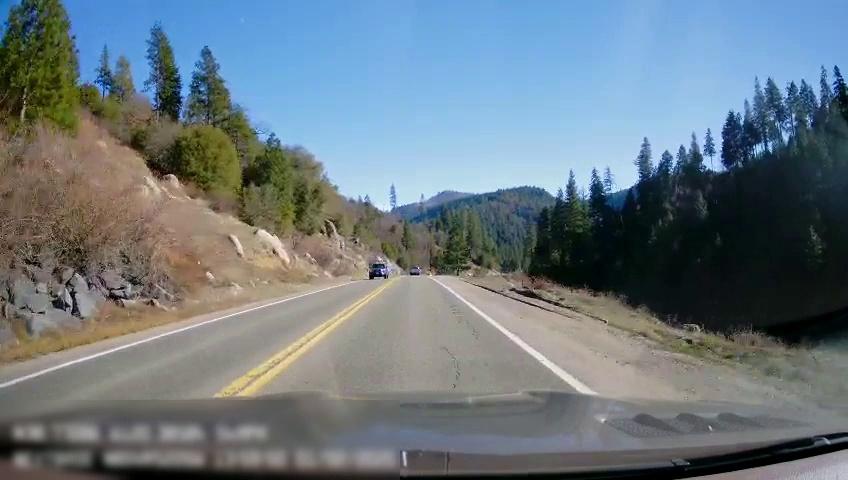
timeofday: Day
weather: Sunny
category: Drivable Space
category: Drivable Space
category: Vehicles | Truck
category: Vehicles | Truck
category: Lanes | Opposite Lane
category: Lanes | Current Lane
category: Lanes | Opposite Lane
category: Lanes | Current Lane